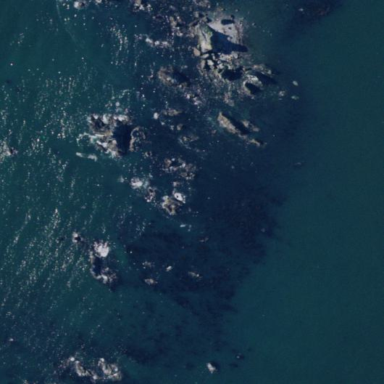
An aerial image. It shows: Natural rock reef.